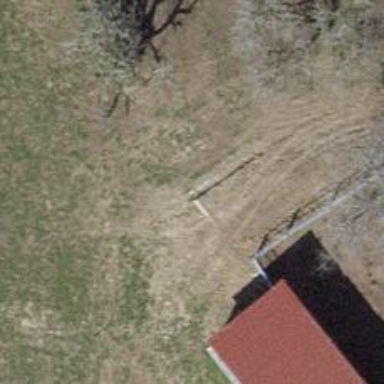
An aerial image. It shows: Fence.